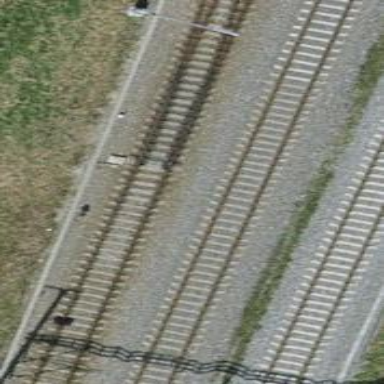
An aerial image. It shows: Railway switch.